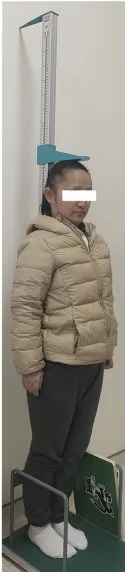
(A) The image shows that the proband was short in stature.
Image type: medical_photograph (skin_photograph)